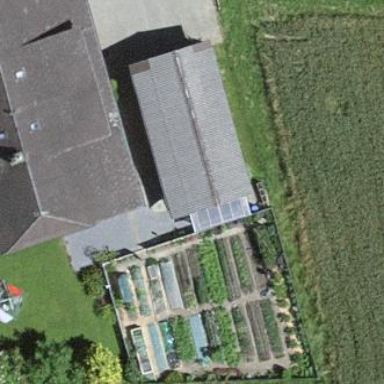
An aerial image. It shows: Shed building.